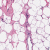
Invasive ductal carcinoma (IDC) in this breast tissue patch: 0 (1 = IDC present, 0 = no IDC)